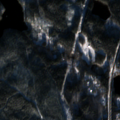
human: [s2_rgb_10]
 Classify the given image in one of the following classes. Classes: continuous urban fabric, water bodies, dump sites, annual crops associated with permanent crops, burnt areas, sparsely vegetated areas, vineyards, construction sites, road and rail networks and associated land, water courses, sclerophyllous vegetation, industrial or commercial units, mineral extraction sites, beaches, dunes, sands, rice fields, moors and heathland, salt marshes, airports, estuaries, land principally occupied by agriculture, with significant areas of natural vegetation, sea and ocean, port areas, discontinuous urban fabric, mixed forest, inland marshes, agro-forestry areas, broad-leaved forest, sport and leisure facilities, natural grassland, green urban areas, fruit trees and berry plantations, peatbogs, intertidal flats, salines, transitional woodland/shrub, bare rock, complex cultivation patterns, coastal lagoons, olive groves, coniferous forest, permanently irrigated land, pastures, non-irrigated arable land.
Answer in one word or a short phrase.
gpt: discontinuous urban fabric, coniferous forest, mixed forest, water bodies